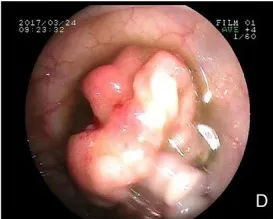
Multiple hyperpigmentations were visible on the skin. (C) small bowel.
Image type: endoscopy (gi_endoscopy)